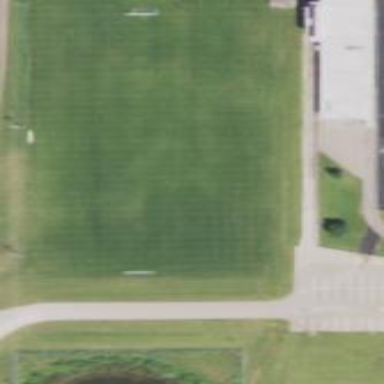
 suitable for American football and soccer."